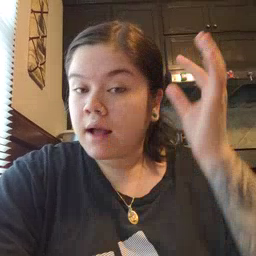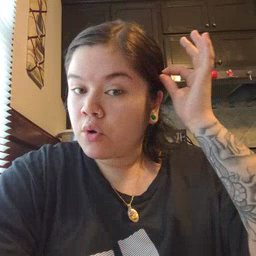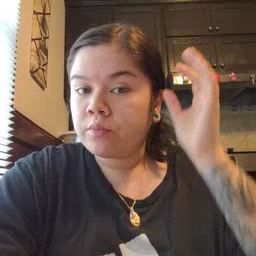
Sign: hair